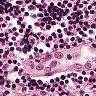
Metastatic tissue present: no